Aerial crown-view tile of a tropical tree (Barro Colorado Island, Panama), acquired 20240716:
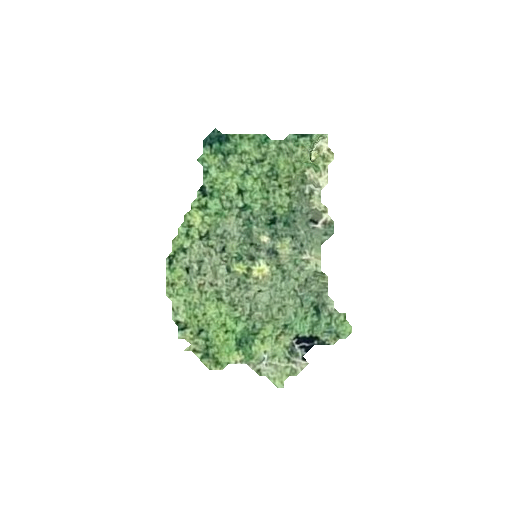
Species: Trichilia tuberculata
GBIF accepted scientific name: Trichilia tuberculata
Crown area: 52.025 m²